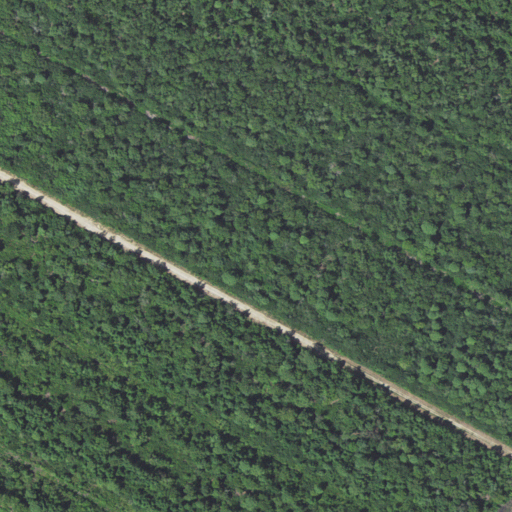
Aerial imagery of depression(s) in North Carolina named Sessoms Bay containing only woody wetlands